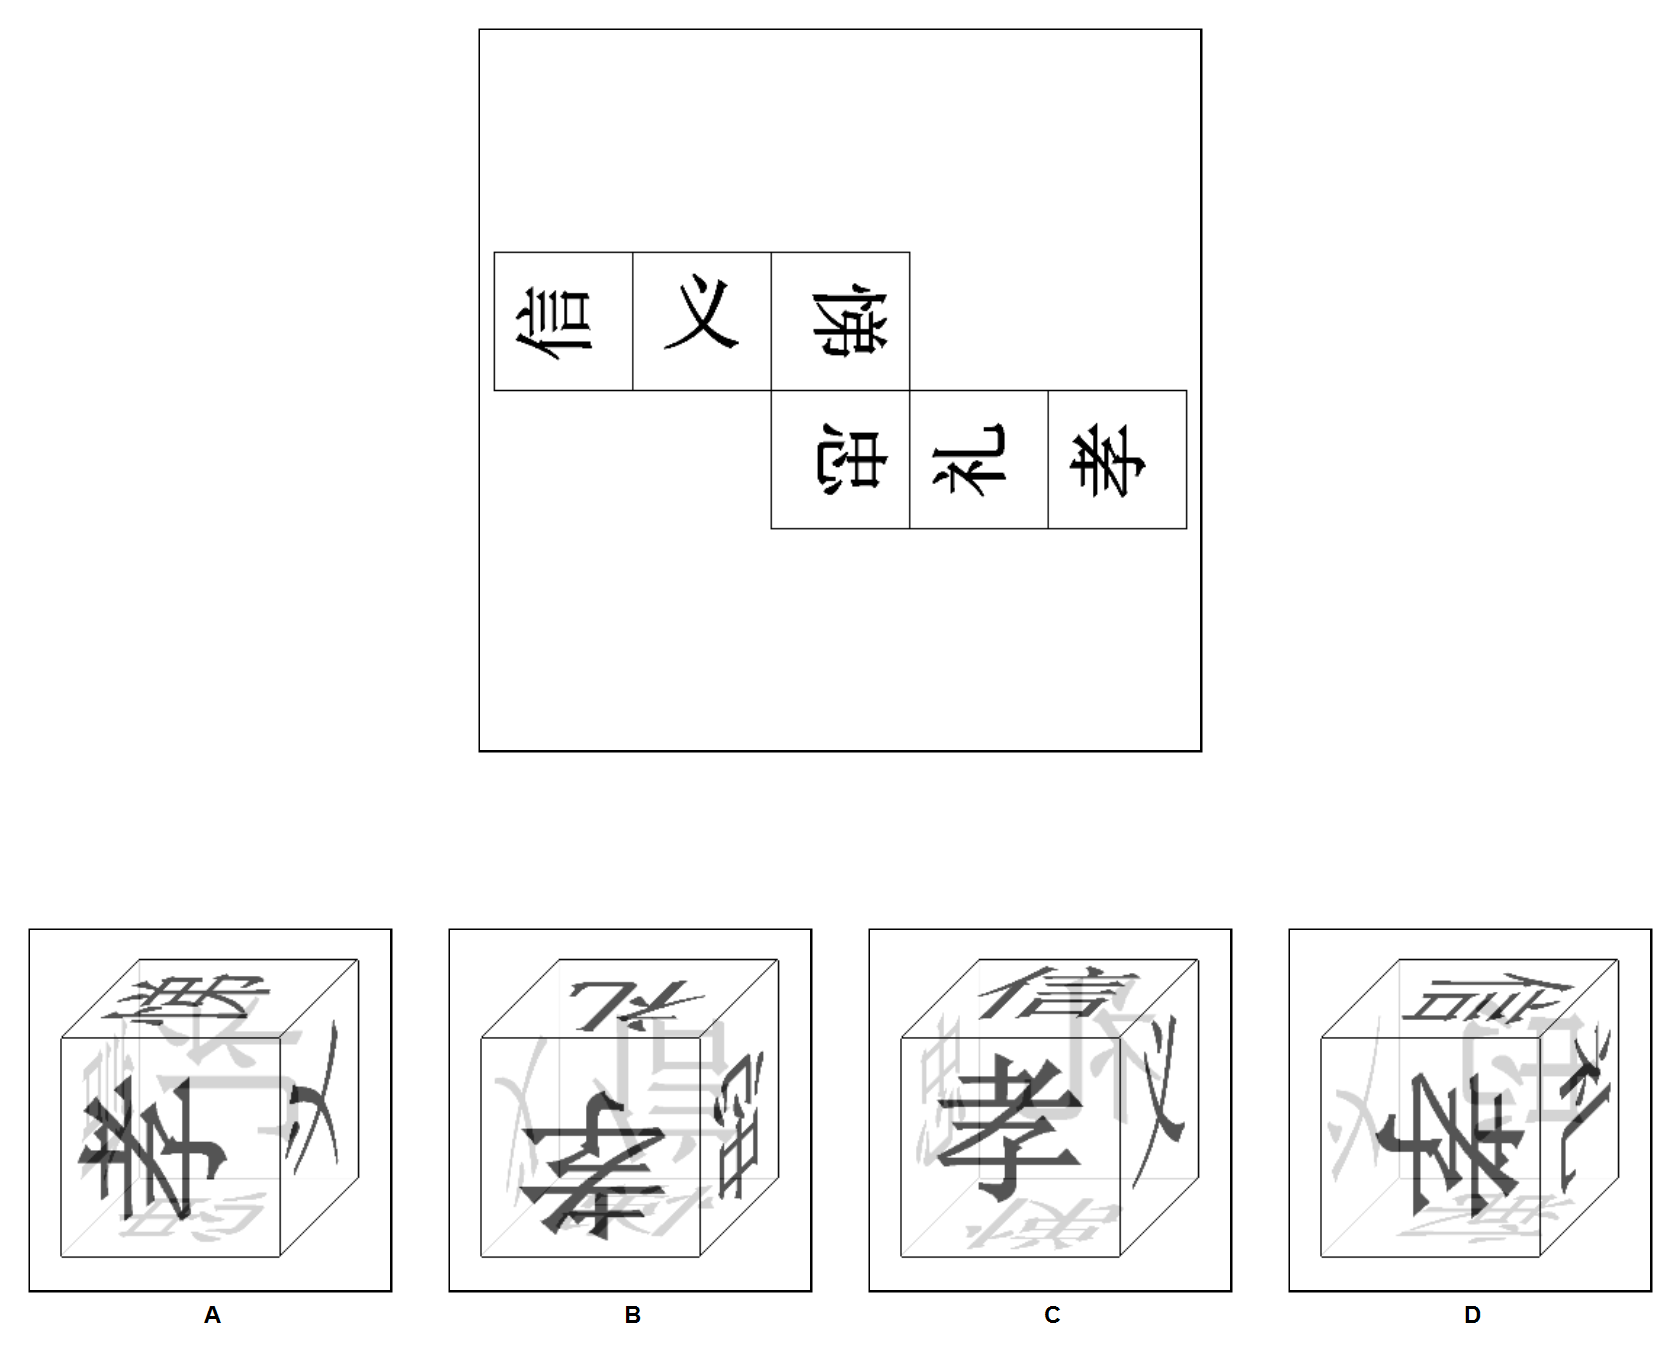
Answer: D